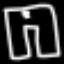
Label: pants